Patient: sex F, age 83
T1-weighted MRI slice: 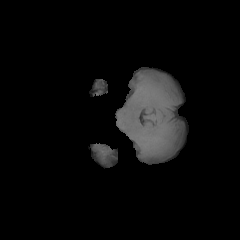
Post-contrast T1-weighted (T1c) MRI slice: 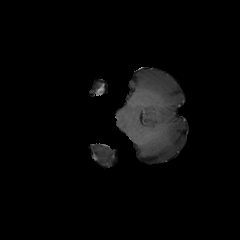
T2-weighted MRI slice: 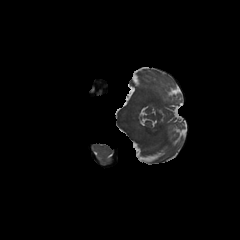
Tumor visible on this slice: no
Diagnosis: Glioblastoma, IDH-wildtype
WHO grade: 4